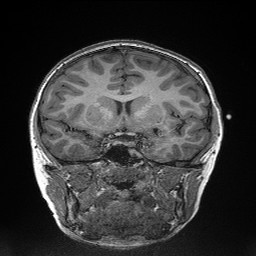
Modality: T1w
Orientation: sagittal
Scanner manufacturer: siemens
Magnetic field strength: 3 T
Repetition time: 2.3 s
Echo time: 0.00298 s